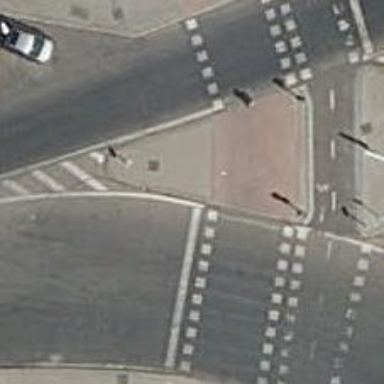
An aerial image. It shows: Kerb barrier.